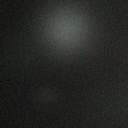
Screen state: off